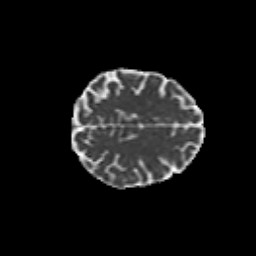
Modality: MD
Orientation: axial
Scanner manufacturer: siemens
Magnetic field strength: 3 T
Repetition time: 6.8 s
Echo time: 0.093 s